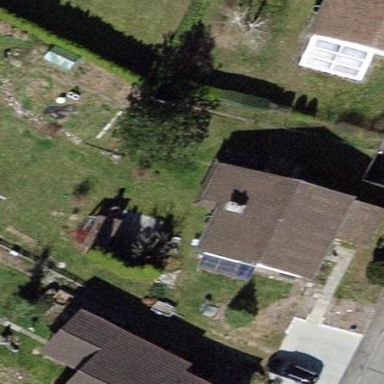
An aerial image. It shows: Gabled roofed house.